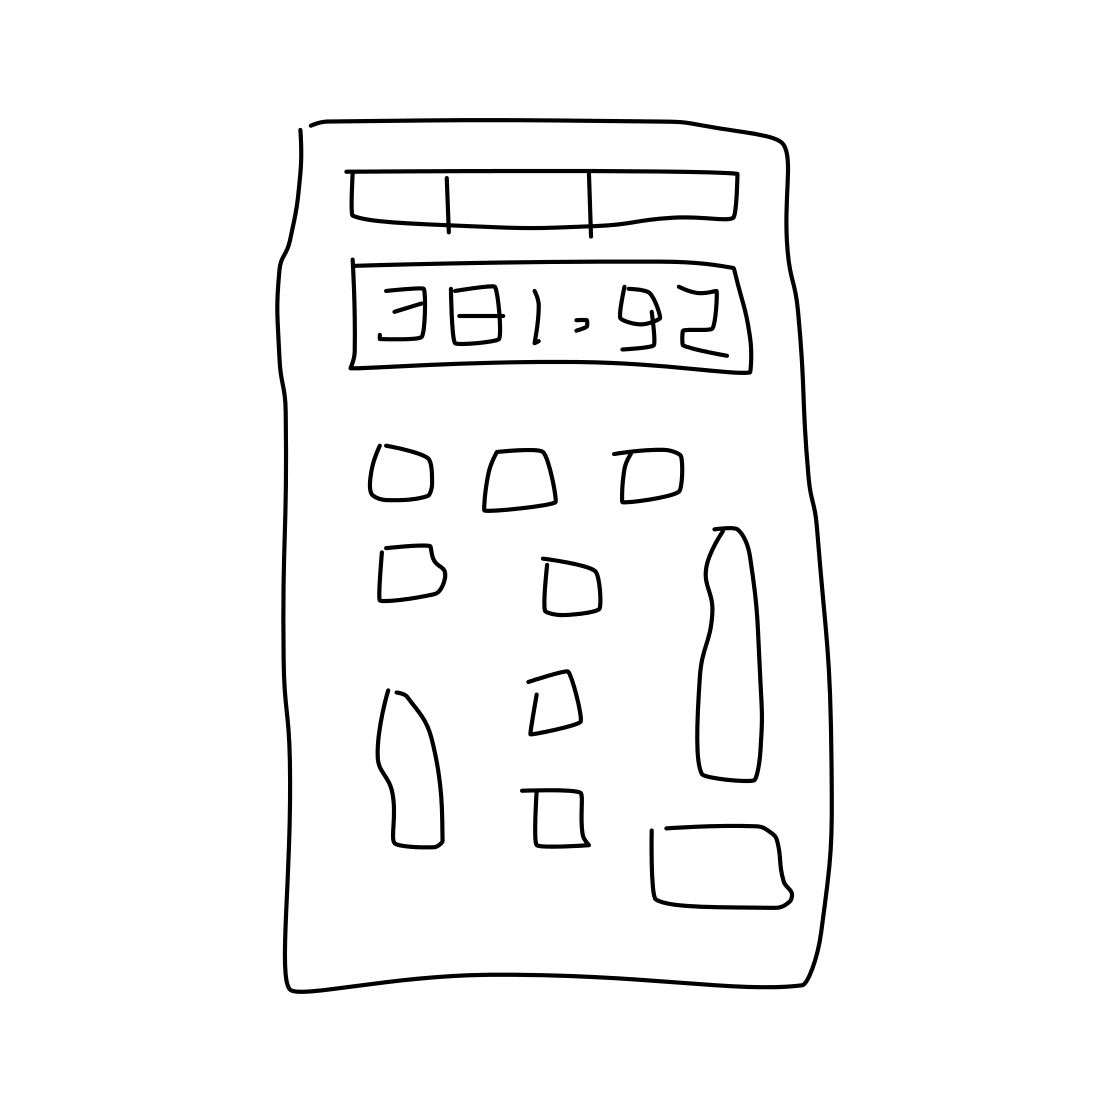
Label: calculator